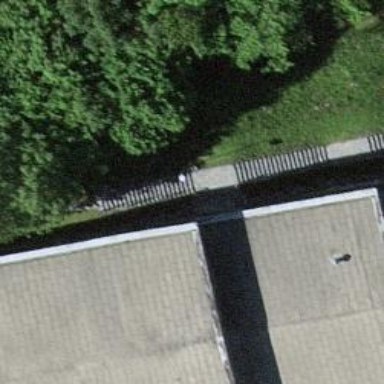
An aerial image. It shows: Set of steps on the road.